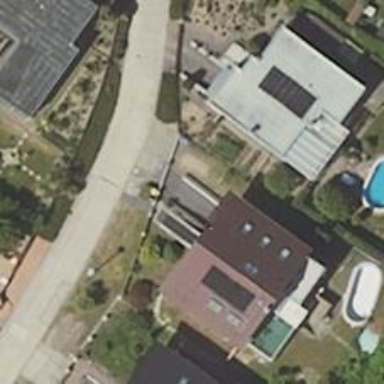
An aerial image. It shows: Driveway.